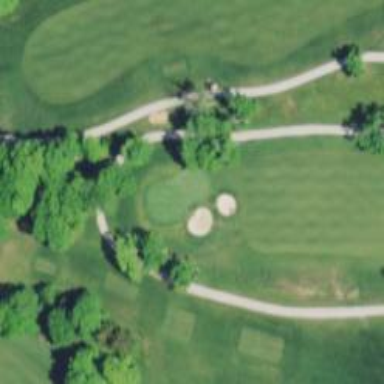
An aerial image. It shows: View of golf hole.